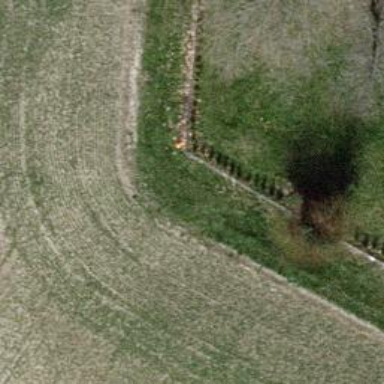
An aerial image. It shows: Aerial marker colored orange.